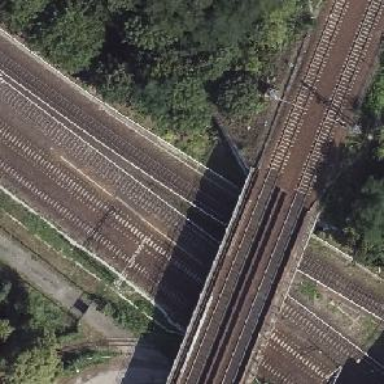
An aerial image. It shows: Light rail electrified railway.